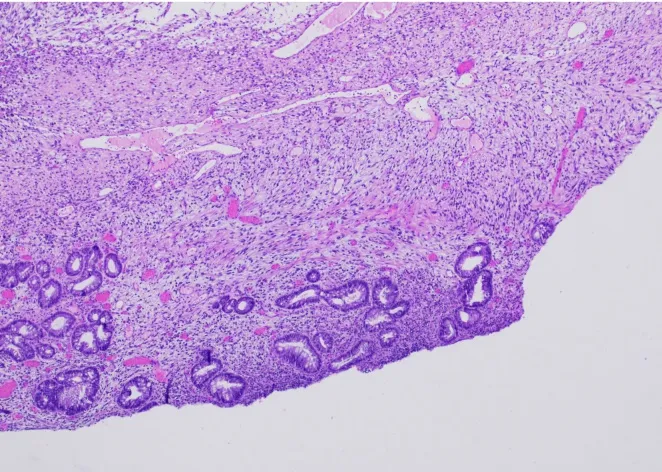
[40X magnification] Spindle cell neoplasm shows transmural involvement of rectum with near complete effacement of microanatomy including the muscularis propria, submucosa, muscularis mucosa, and lamina propria. A focal area of retained lamina propria is seen here.
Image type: pathology (h&e)